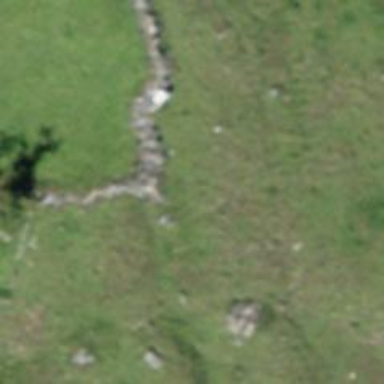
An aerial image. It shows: Dry stone wall barrier.